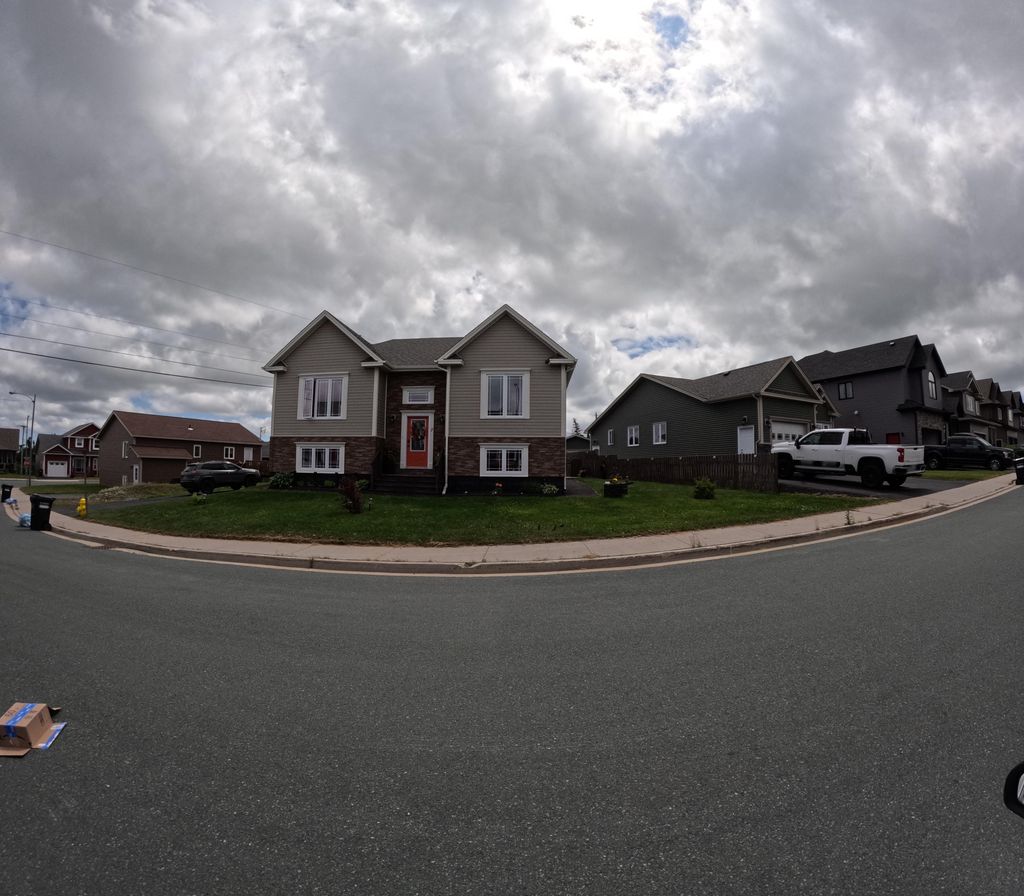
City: st_johns